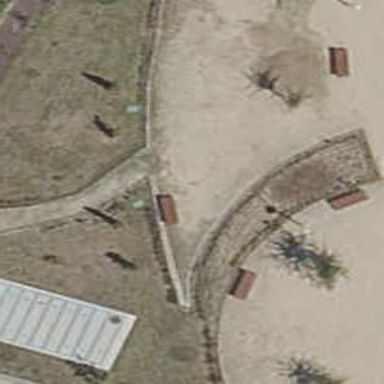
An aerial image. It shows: Bench for seating.